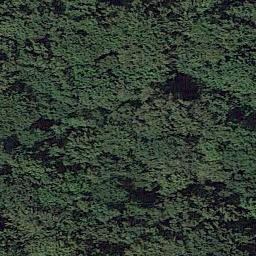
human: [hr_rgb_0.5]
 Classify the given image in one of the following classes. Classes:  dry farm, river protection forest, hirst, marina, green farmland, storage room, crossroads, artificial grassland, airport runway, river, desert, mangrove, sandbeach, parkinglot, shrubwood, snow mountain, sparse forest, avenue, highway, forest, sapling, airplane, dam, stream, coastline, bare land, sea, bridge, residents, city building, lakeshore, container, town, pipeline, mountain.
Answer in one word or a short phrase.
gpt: forest